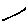
Label: line